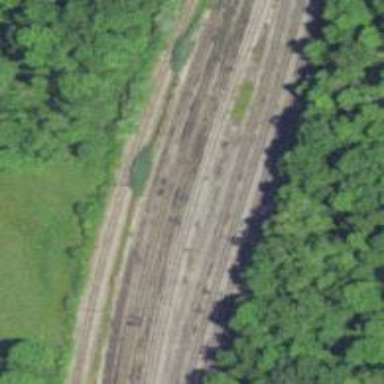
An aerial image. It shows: Railway yard used for servicing trains.